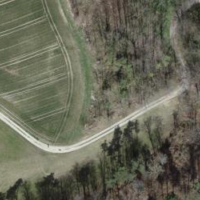
EUNIS habitat code: 41
Species observed at this site:
Prunus spinosa